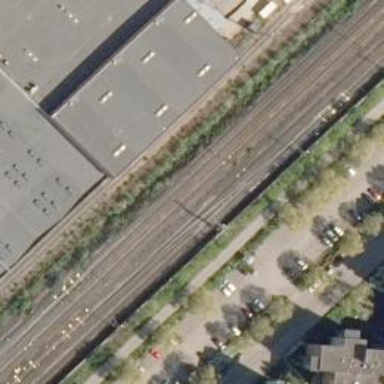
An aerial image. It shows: Railway signal supported by catenary mast.